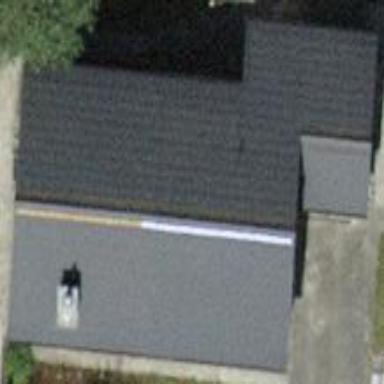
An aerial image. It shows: Gabled roofed house.